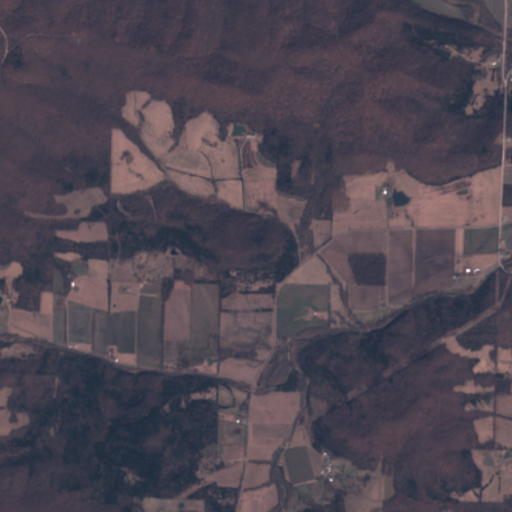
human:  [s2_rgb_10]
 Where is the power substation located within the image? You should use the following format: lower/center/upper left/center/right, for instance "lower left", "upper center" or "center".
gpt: The power substation is located in the center right of the image.
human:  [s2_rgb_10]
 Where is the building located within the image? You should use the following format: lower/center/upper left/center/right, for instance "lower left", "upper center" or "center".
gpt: There is no building in the image.